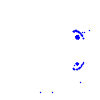
Particle: pion